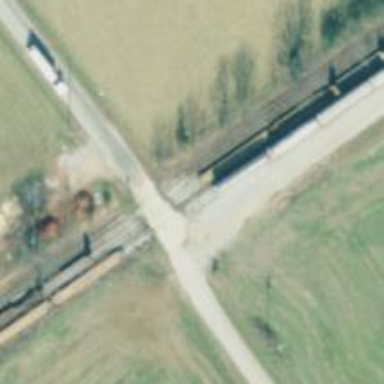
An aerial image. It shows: Railway level crossing.